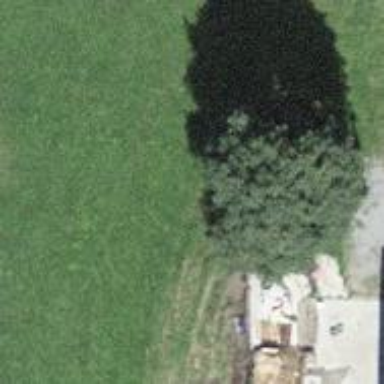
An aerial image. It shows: Single tag "natural: tree."